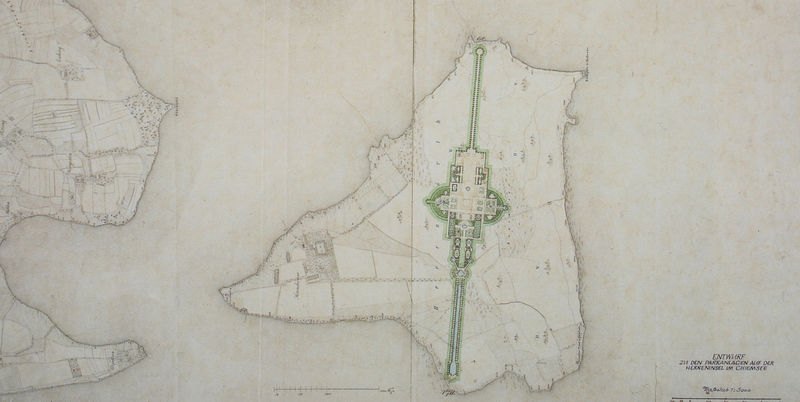
Titel: Lageplan der Insel Herrenwörth im Chiemsee mit Projektion einer noch für Linderhof entworfenen Parkanlage, Vorentwurf
Künstler: Carl Joseph von Effner
Schlagwörter: meer, wasser, weiß, grün, see, stadt, ufer, grau, schwarz, strasse, zeichnung, anlage, gebäude, haus, park, schloss, weg, feld, felder, norden, kanal, kirche, wege, insel, land, garten, küste, schrift, papier, ansicht, acker, mauer, allee, grafik, graphik, grenze, linien, symmetrie, gerade, umriss, bucht, äcker, bayern, palast, symmetrisch, schwarzweiß, beschriftung, entwurf, karte, alleen, kapelle, chiemsee, plan, grundstück, zipfel, achse, landkarte, geometrie, raster, legende, historisch, grundriss, massstab, festland, parzellen, schlossanlage, lageplan, masstab, maße, maß, stadtplan, übersicht, grenzen, siedlungen, sichtachse, grundstücke, falz, begrenzung, herrenchiemsee, isel, herreninsel, hauptweg, stadtpaln, wntwurf, ludwig ii. von bayern, kpelle, entwurf#, maaßstab, paßt